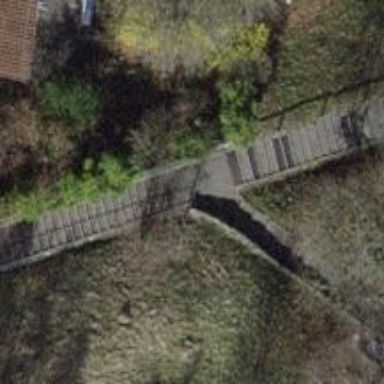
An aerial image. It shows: Asphalt steps along the road.